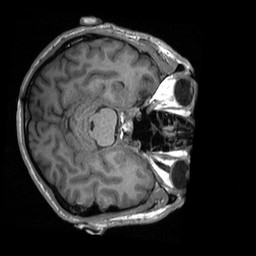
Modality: T1w
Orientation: axial
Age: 50
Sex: male
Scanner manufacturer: siemens
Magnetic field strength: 3 T
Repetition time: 1.9 s
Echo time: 0.00226 s